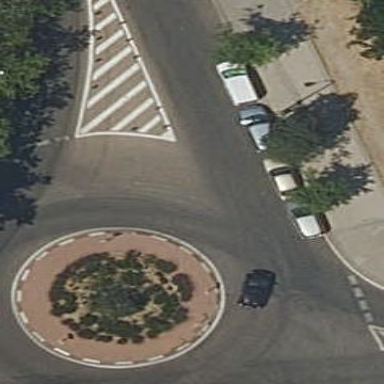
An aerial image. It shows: Roundabout at tertiary road junction.